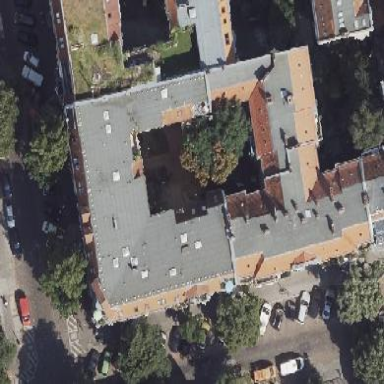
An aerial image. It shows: Image showing building with apartments.